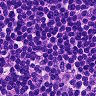
Metastatic tissue present: no